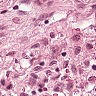
Metastatic tissue present: no